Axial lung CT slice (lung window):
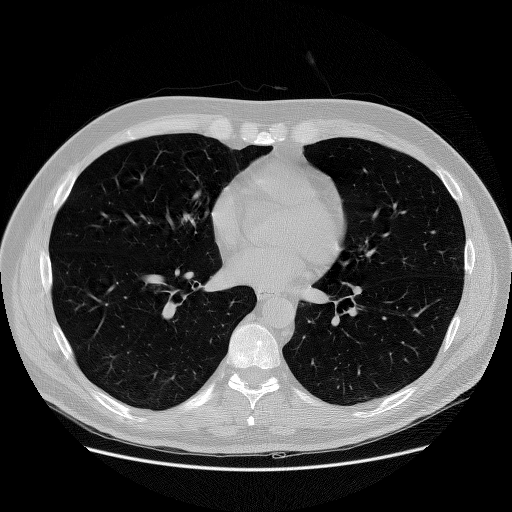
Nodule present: no